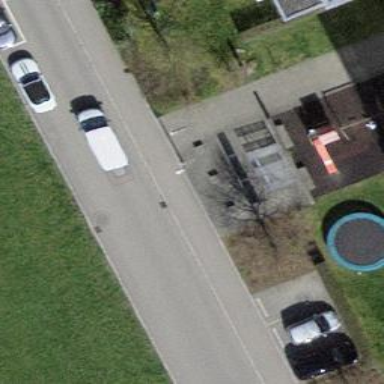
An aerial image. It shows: Bollard.